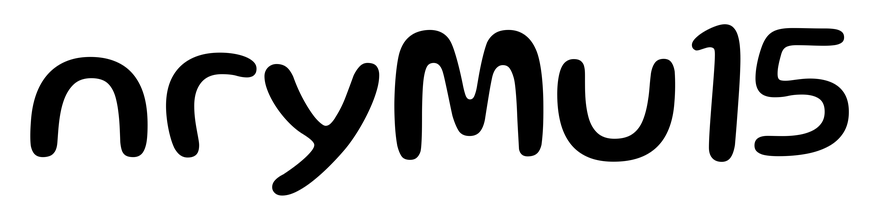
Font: Gluten_Regular